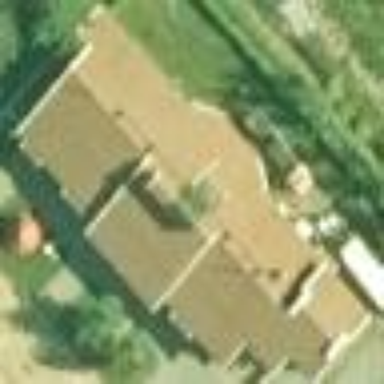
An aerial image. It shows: Kindergarten building.